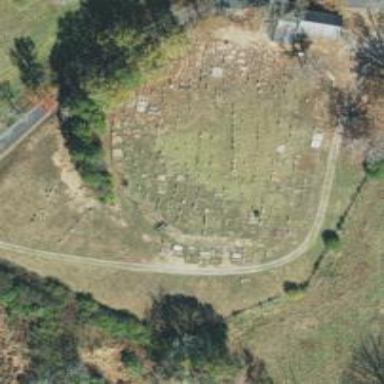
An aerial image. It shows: Cemetery.